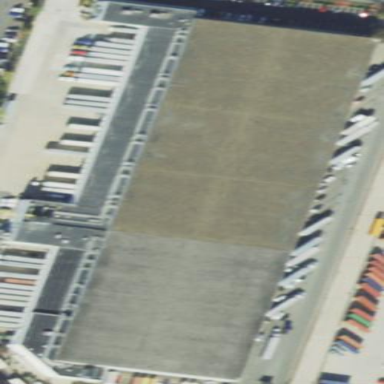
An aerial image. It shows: Warehouse building.